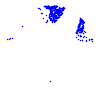
Particle: pion